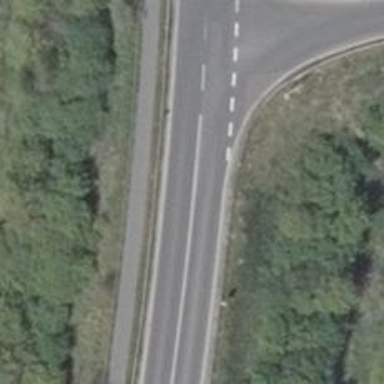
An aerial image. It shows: Secondary road with asphalt surface and embankment.